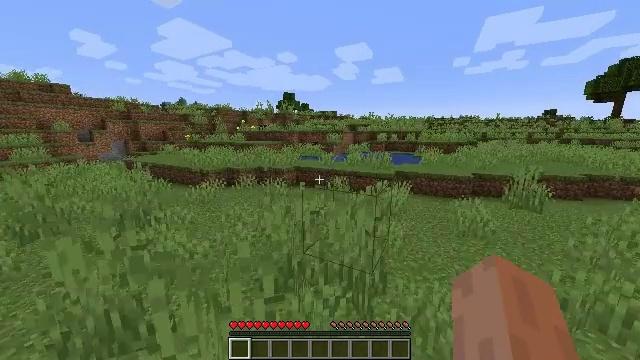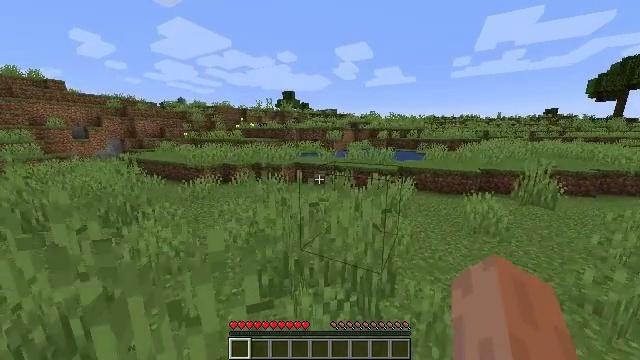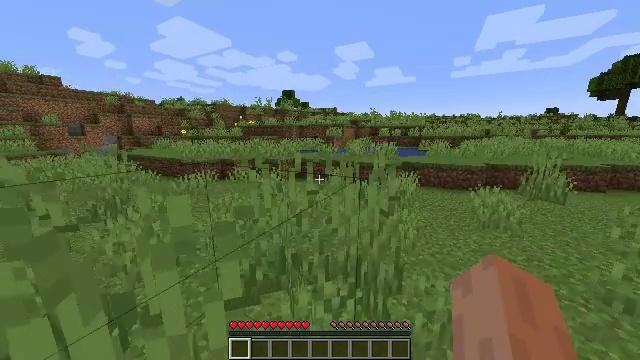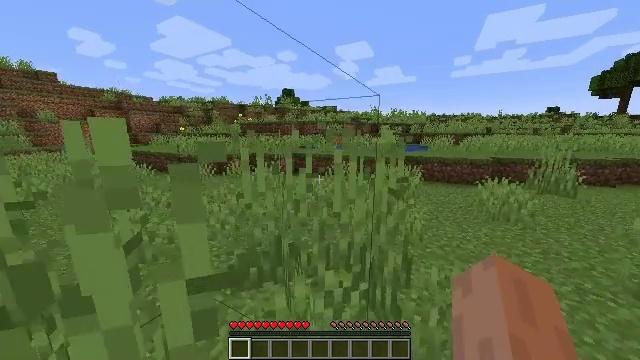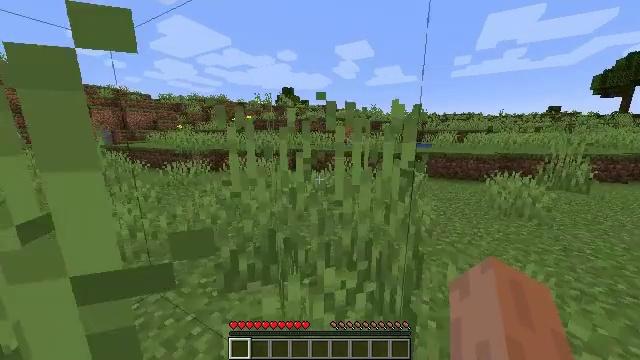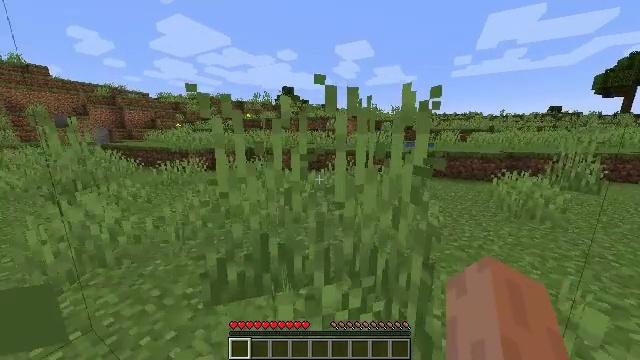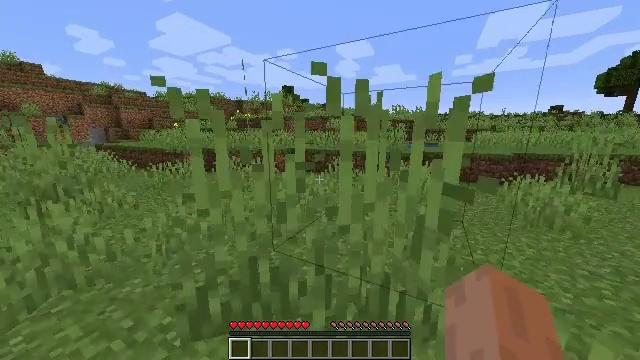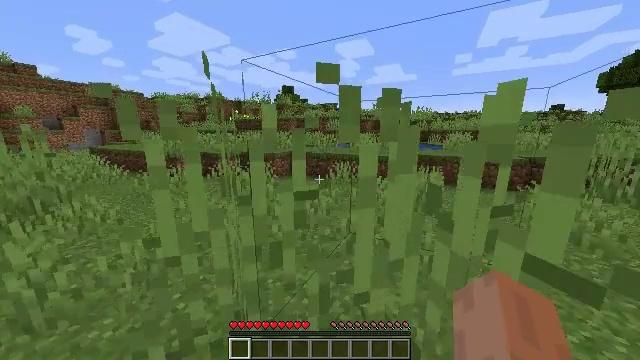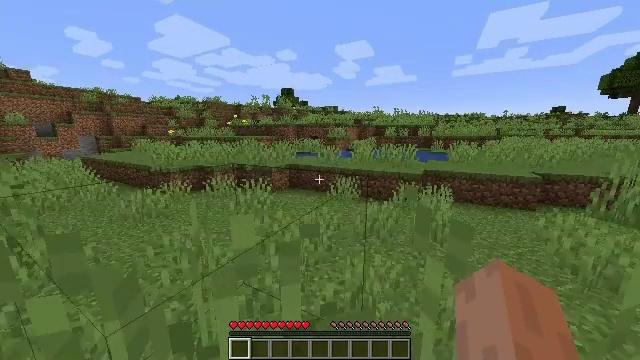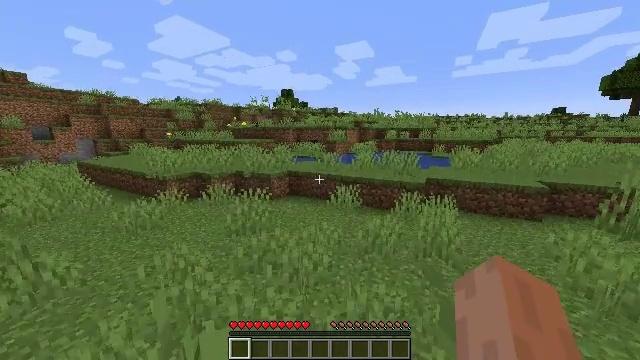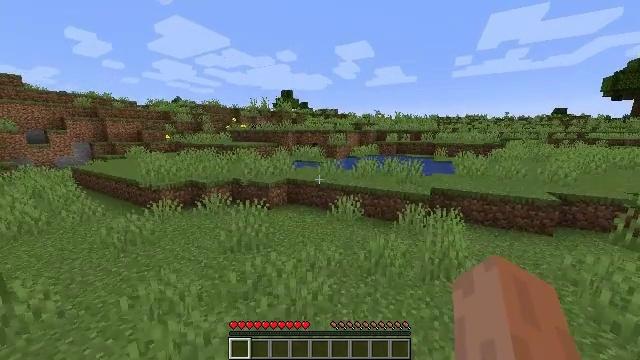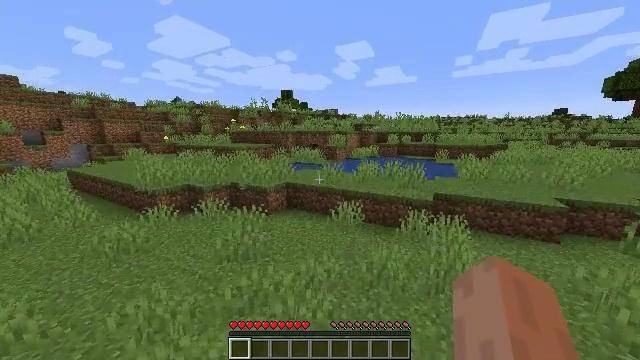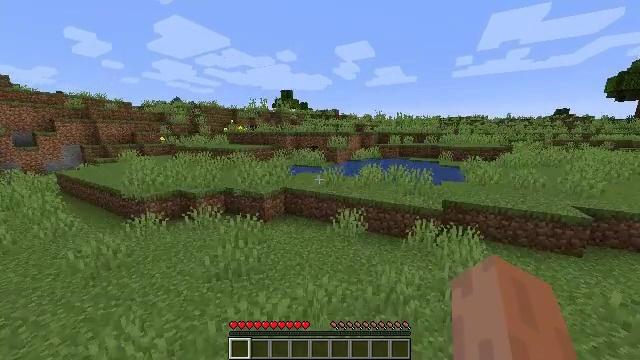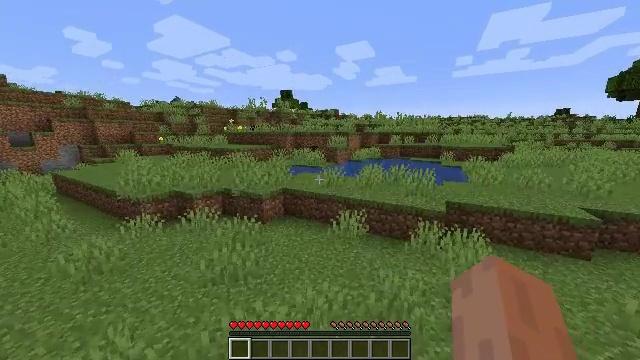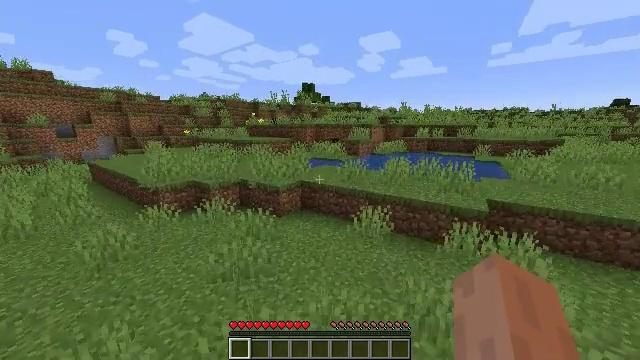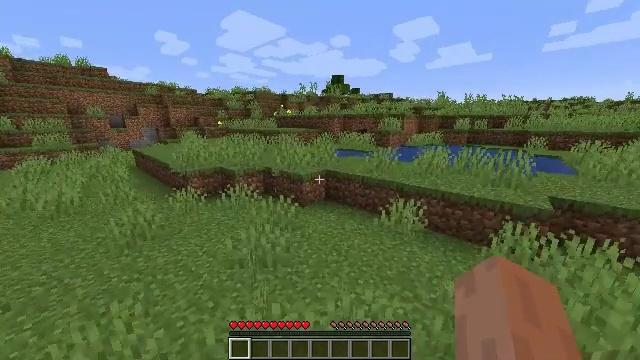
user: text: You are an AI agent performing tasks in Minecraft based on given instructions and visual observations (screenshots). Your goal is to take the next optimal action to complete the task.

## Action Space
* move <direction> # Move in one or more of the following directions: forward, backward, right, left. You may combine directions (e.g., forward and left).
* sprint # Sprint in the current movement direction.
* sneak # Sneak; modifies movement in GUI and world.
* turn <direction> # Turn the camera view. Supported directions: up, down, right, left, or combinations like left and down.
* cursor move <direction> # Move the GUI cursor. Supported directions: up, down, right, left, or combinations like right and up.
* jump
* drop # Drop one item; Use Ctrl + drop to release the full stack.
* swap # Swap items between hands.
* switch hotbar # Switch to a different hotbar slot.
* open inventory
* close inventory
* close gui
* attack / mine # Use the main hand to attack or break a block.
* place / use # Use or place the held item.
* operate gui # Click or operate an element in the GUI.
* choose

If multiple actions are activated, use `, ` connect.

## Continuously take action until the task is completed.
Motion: motion action
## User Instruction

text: Harvest the peony for decoration.
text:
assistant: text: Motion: move forward, sprint
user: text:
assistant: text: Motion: move forward, sprint
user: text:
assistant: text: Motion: move forward, sprint
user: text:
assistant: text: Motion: move forward, sprint
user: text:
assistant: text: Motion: move forward, sprint
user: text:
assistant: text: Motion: move forward, sprint
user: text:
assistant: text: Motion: move forward, sprint, jump
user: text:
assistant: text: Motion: move forward, sprint, jump
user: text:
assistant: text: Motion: move forward, sprint, jump
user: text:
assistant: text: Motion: move forward, sprint, jump
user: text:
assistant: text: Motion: move forward, sprint, jump
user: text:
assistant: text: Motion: move forward, sprint
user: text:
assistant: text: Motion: move forward, sprint
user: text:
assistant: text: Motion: move forward, sprint, turn left and down
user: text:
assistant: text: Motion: move forward, sprint, turn left and down
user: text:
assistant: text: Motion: move forward, sprint, turn left
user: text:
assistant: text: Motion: move forward, sprint
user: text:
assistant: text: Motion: move forward, sprint, turn left
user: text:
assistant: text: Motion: move forward, sprint, turn left
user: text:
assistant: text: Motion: move forward, sprint, turn left
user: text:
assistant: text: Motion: move forward, sprint, turn left
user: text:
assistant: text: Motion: move forward, sprint
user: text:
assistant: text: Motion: move forward, sprint
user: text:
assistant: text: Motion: move forward, sprint, use / place
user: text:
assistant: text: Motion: move forward, sprint, use / place
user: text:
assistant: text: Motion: move forward, sprint, use / place
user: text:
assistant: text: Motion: move forward, sprint, use / place
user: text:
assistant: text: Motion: move forward, sprint
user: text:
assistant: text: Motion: move forward, sprint
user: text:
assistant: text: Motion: move forward, sprint